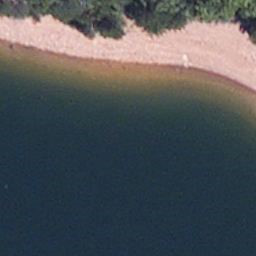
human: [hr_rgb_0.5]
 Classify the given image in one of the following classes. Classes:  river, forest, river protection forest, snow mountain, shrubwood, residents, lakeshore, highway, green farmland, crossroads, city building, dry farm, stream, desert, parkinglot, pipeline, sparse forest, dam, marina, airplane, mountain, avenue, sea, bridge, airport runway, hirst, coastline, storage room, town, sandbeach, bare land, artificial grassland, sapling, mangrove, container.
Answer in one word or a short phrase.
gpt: lakeshore